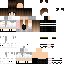
A female human skin with medium skin, wearing brown long hair dressed in a blue hoodie and brown pants, featuring a closed mouth.